Interaction volume radius: 10 \u00c5
Interaction volume height: 25 \u00c5
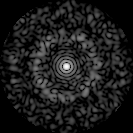
Disorder parameter: 0.8399